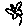
Label: flower